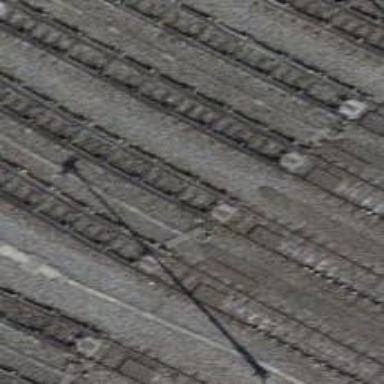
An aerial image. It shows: Railway yard with 1 track. It features beam retarder for controlling the speed of the trains.